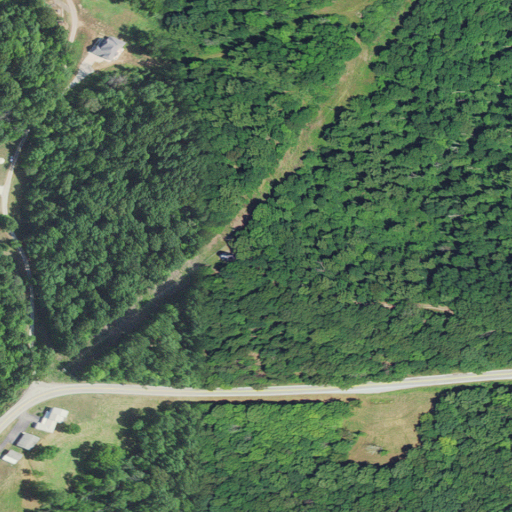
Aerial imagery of mountain in West Virginia named King Knob containing deciduous forest, open development, low intensity development, pasture, and medium intensity development